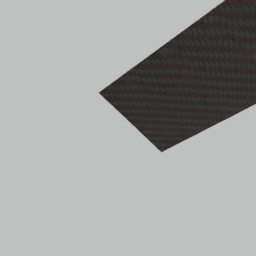
Label: architecture